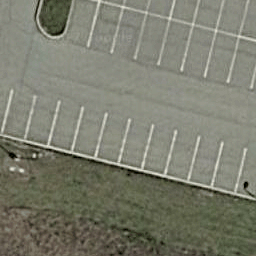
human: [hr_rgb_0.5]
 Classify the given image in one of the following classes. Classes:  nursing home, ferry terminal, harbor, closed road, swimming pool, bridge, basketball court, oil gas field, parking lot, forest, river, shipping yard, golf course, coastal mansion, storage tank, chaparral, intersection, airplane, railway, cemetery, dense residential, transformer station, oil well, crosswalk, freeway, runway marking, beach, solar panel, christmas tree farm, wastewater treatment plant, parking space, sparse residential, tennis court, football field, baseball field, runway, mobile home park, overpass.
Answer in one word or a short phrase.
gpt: parking space